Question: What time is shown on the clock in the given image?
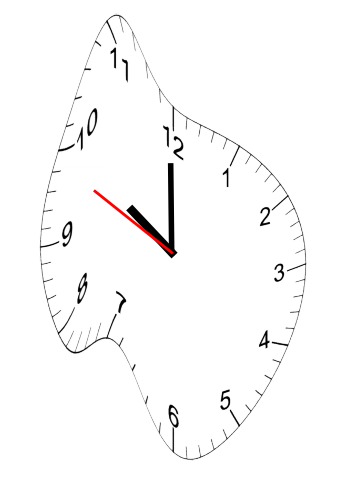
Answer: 09:59:49